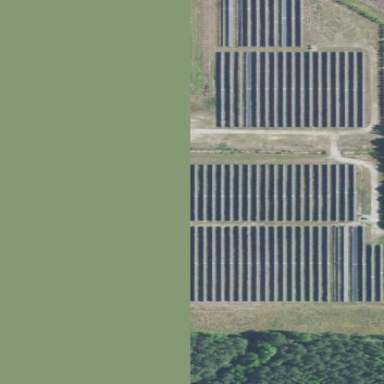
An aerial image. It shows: Solar power plant utilizing photovoltaic technology.